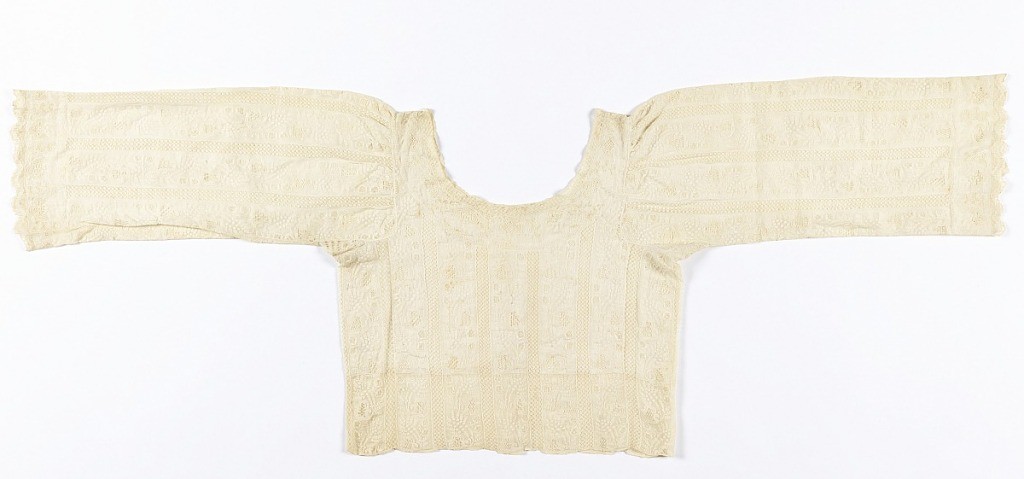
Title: Woman's blouse
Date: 19th century
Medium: piña (pineapple), cotton Technique: whitework embroidery
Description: Woman's whitework blouse with a scoop neck and wide sleeves.